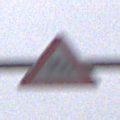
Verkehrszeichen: SeitenwindVonLinks
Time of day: Midday
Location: Outdoor (Urban)
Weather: Overcast
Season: NotSpecified
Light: Natural